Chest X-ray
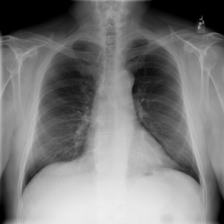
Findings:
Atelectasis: negative
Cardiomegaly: negative
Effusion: negative
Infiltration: negative
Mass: negative
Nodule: negative
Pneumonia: negative
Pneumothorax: negative
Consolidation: negative
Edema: negative
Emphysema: negative
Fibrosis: negative
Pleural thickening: negative
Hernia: negative